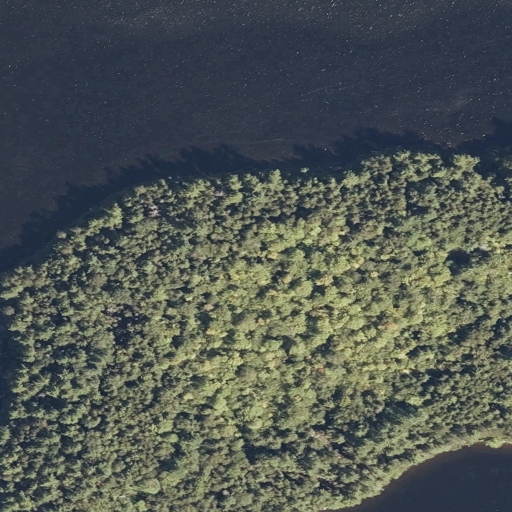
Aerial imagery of island in Maine named Dayton Island containing open water, evergreen forest, deciduous forest, mixed forest, herbaceous wetlands, and grassland